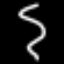
Label: squiggle